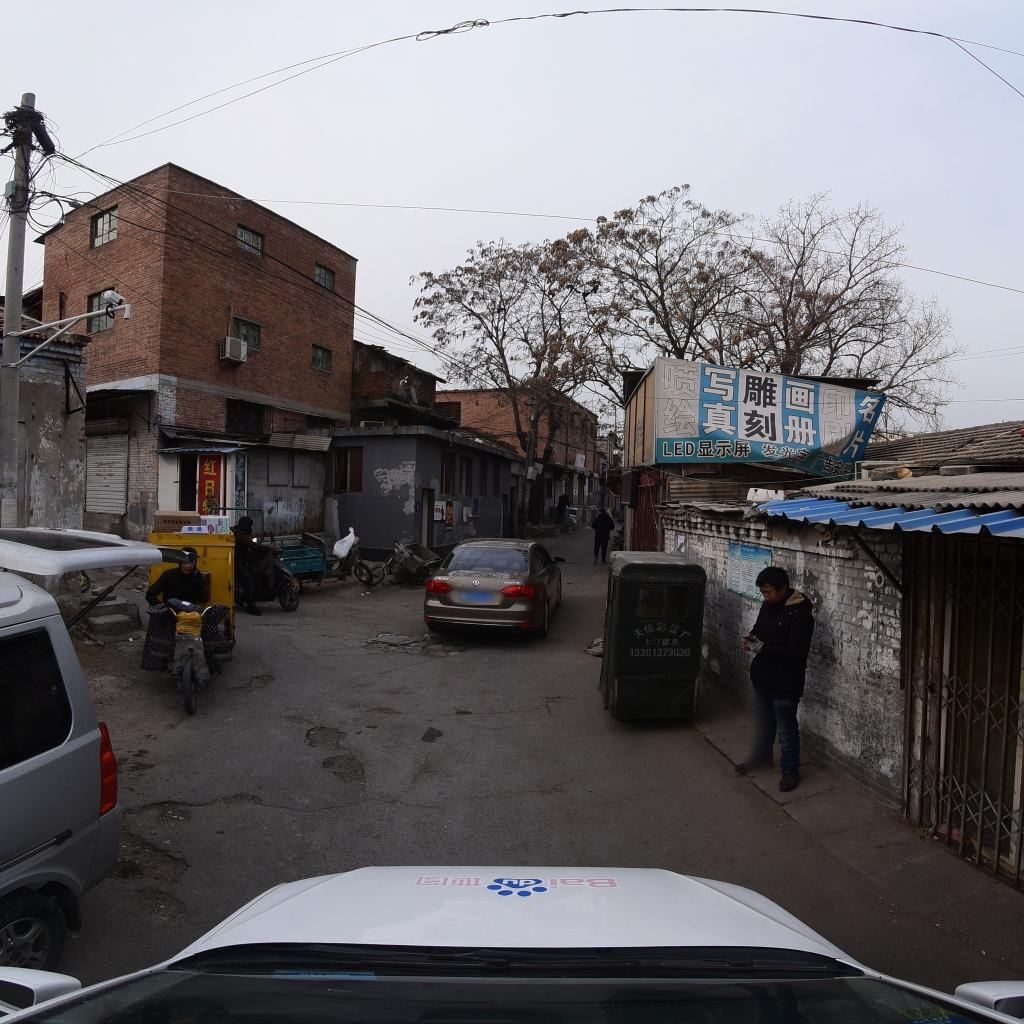
Region: Fengtai
Road damage annotations: transverse crack, transverse crack, pothole, pothole, pothole, pothole, pothole, pothole, longitudinal crack